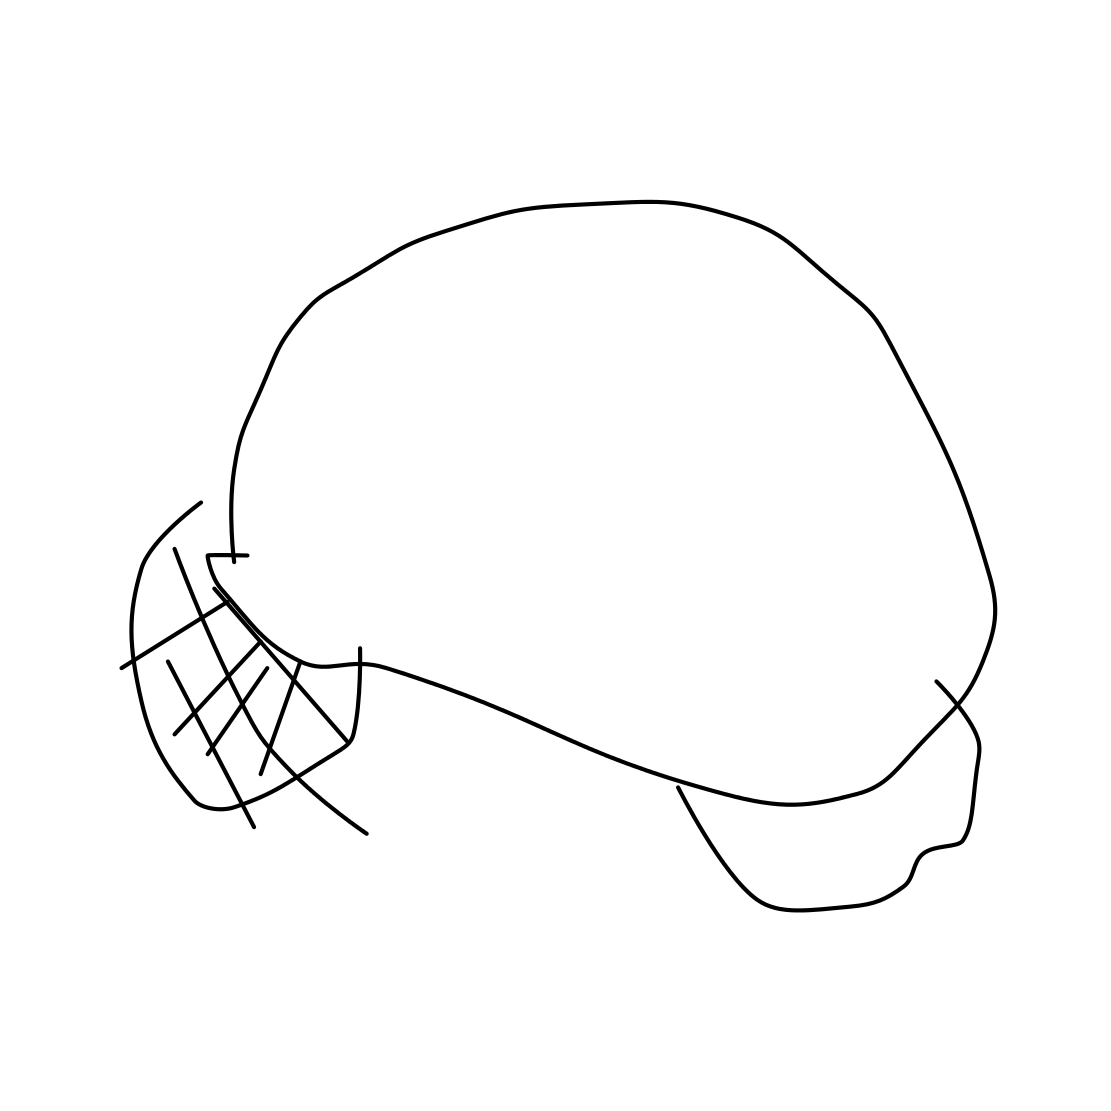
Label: helmet